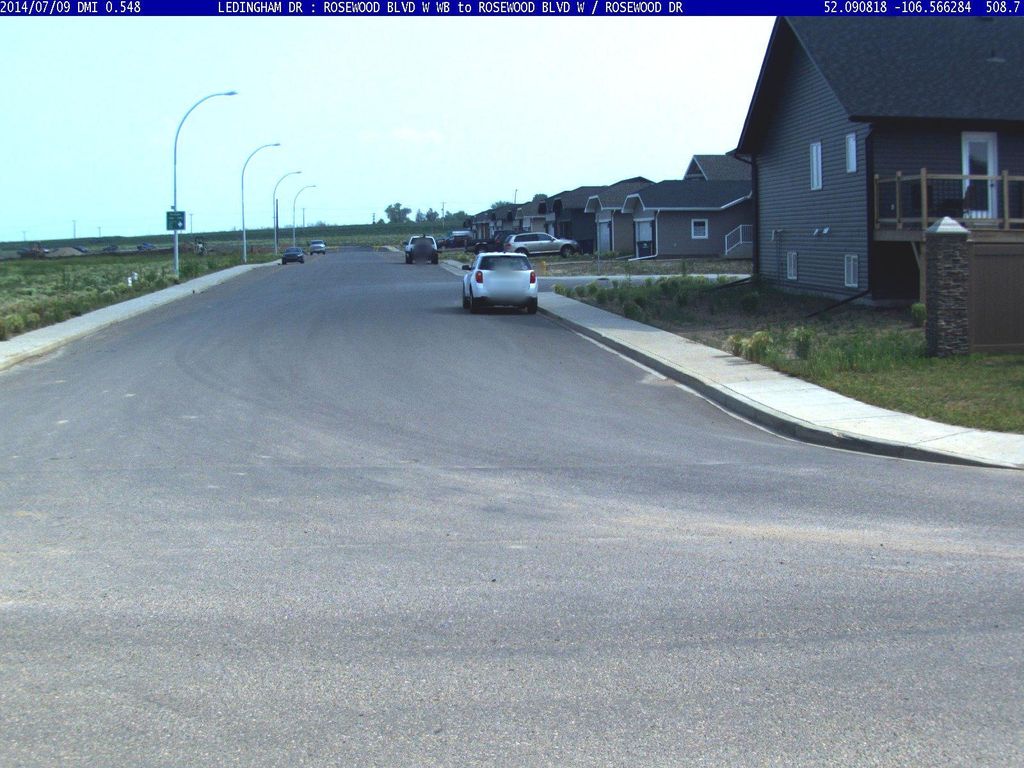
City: saskatoon